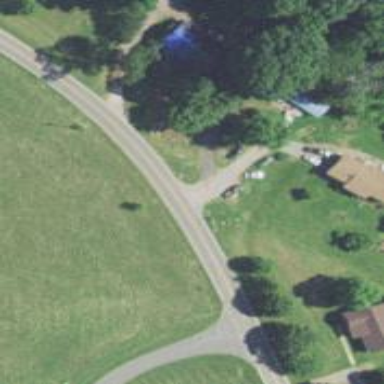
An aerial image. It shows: Residential road.